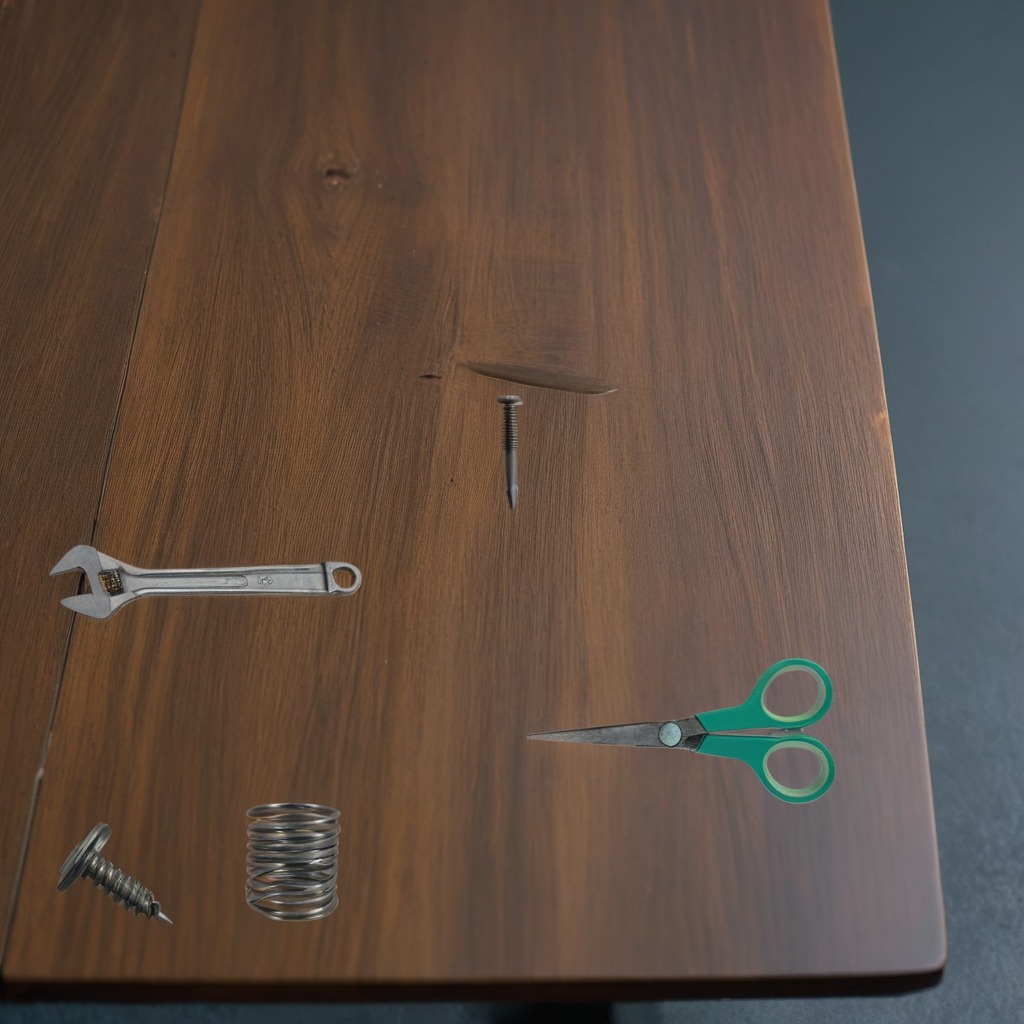
A metal machine screw, an iron nail, a coiled metal spring, a pair of scissors, and a wrench are lying on the old table.